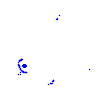
Particle: proton